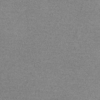
Label: dusty